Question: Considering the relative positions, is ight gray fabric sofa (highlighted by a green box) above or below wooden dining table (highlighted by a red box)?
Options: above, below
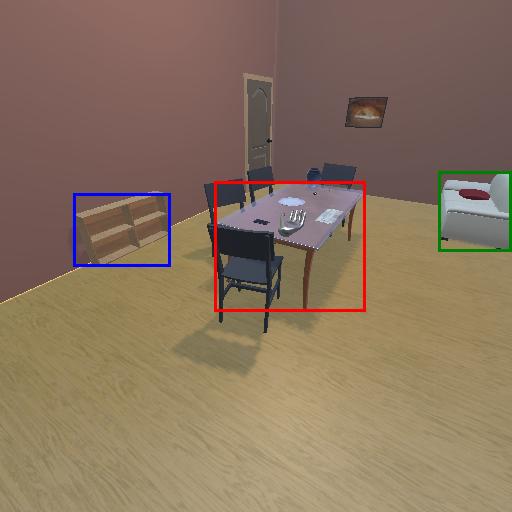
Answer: above